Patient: sex F, age 68
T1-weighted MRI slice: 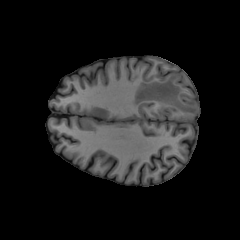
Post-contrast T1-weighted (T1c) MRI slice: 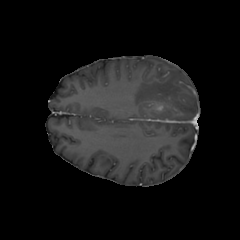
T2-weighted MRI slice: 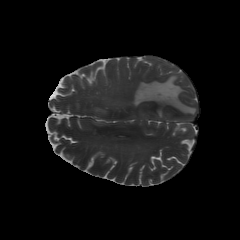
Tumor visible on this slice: yes
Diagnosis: Glioblastoma, IDH-wildtype
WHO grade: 4